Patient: sex F, age 22
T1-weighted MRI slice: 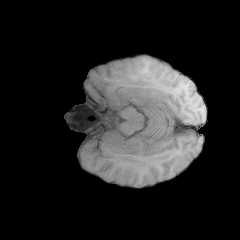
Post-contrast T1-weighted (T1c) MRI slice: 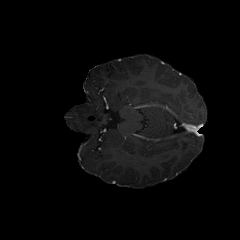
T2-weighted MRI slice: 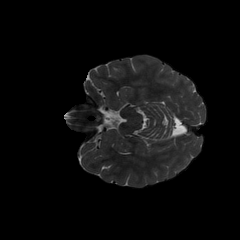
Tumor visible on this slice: no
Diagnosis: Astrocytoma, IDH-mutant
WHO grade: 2